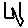
Label: square